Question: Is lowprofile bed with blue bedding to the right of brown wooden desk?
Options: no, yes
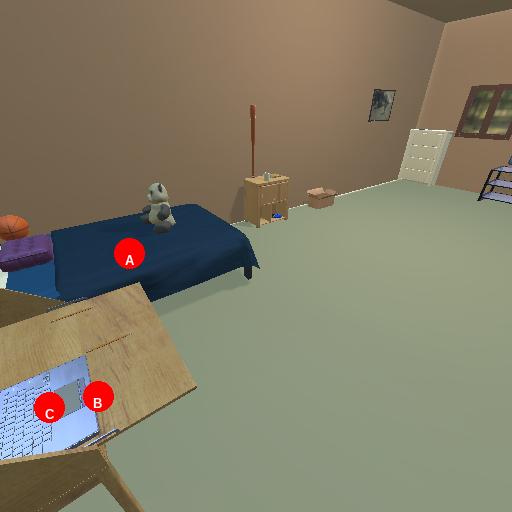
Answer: no